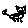
Label: cat